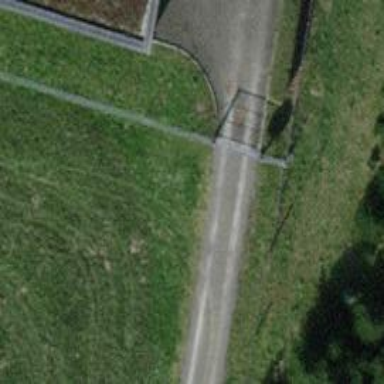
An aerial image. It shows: Gate.